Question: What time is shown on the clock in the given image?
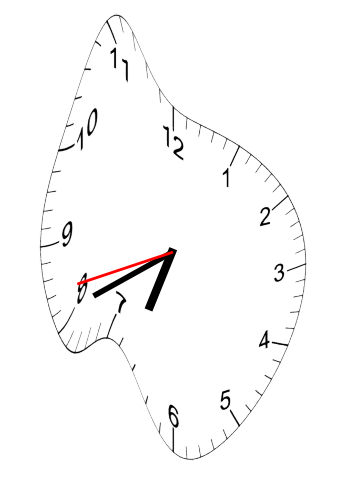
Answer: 06:40:42